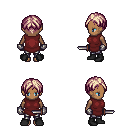
a pixel art fantasy rpg character, female body template, human, dark skin, maroon tunic, metal pants, white blonde parted hairstyle, metal gloves, black shoes, dagger, four views (front, back, left, right), 2x2 character sprite sheet, small pixel art, hard edges, no anti-aliasing